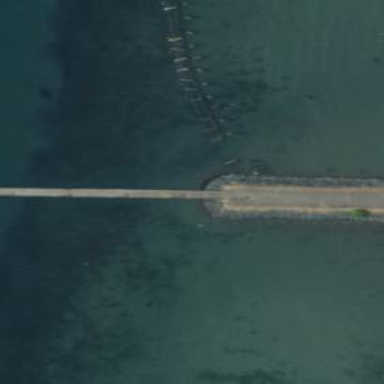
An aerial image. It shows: Ruined pier made by man.